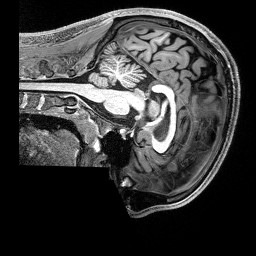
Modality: T1w
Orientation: sagittal
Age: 26
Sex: male
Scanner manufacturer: siemens
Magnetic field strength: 3 T
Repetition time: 2.8 s
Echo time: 0.00212 s